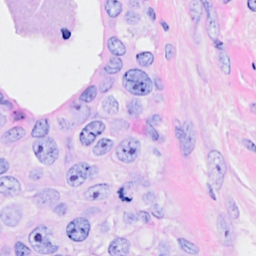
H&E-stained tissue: Breast